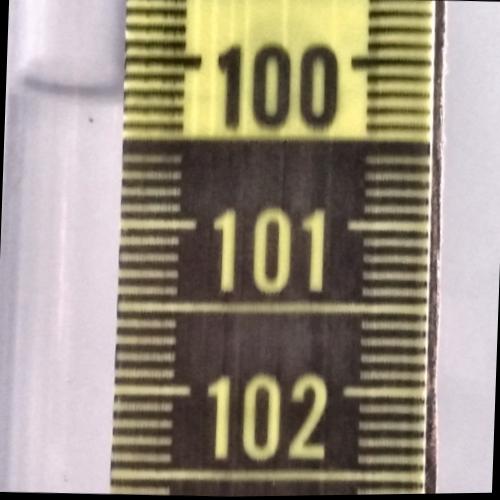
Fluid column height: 100.2 cm